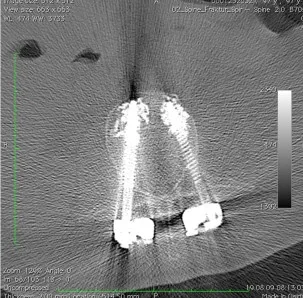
B; Cement augmentation of the pedicel screws.
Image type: radiology (ct)